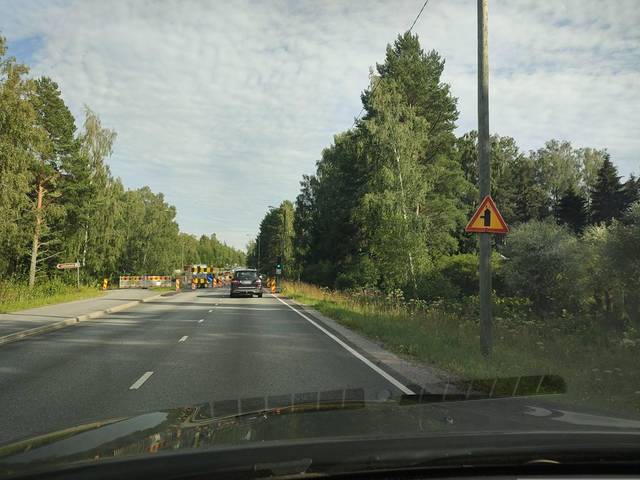
Region: Finland
Coordinates: 61.851, 21.513